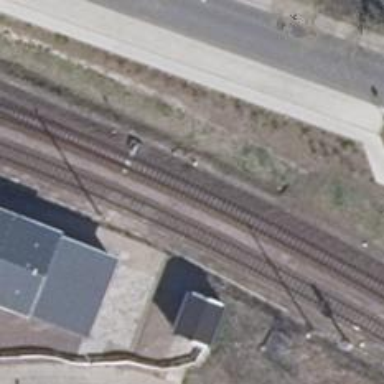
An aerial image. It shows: Railway switch with the turnout on the left side.